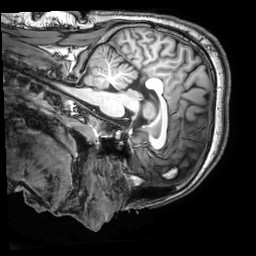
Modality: T1w
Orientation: sagittal
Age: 26
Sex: male
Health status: healthy
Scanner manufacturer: philips
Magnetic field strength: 3 T
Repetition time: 0.008118 s
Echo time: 0.003714 s